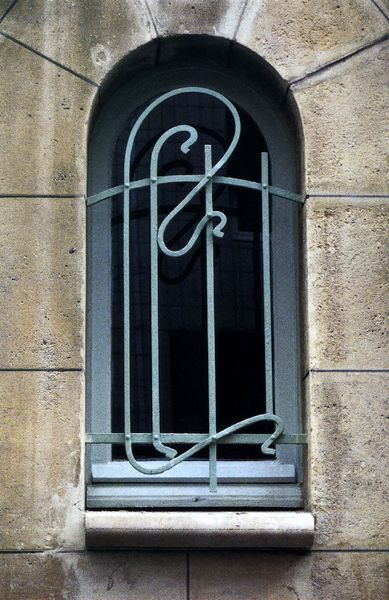
Titel: Paris, Castel Béranger
Künstler: Hector Guimard
Standort: Paris, Rue la Fontaine (EU - F)
Schlagwörter: blau, fenster, geschwungen, glas, grau, haus, ornament, wand, architektur, rahmen, stein, gatter, gitter, bogen, fassade, mauer, rundbogen, jugendstil, metall, foto, fotografie, bögen, eisen, gusseisen, schmiedeeisen, offen, gebogen, schlange, ornamental, kurve, sims, gesims, fenstergitter, gefängnis, sandstein, sturz, fensterbank, streben, nancy, bau, rille, bauwerk, fenstersturz, länglich, patina, schmiedekunst, niete, schmieden, brüssel, fenst3er, fensterbrüstung, metz, judenstil, schmiedewerk, hara, aussenfesnter